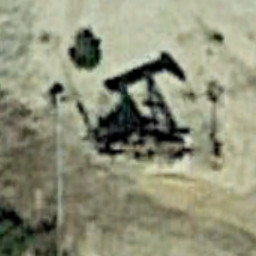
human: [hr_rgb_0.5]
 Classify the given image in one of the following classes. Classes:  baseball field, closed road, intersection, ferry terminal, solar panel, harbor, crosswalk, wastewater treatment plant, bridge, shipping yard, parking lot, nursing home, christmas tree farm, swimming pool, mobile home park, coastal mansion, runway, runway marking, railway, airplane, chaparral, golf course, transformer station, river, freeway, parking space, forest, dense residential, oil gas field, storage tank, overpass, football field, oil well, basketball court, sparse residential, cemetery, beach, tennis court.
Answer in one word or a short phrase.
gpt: oil well